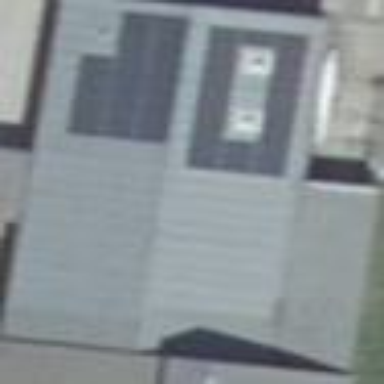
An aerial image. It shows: White building with flat roof made of gray tar paper.